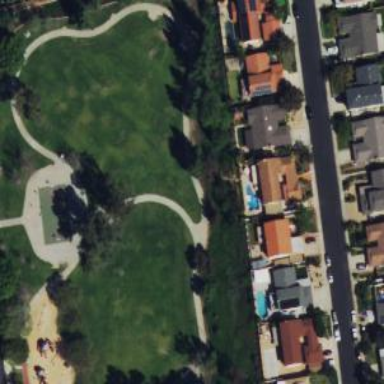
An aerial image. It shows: Lovely park for leisure and relaxation.